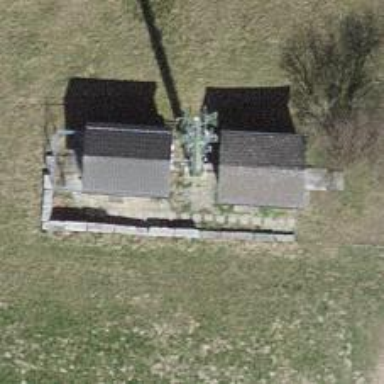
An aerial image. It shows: Mast structure.